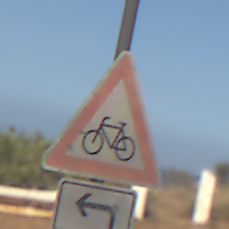
Verkehrszeichen: RadverkehrRechts
Zusatzzeichen unten: RichtungsangabeDurchPfeile2
Umgebung: Outdoor, Nature
Tageszeit: MorningAfternoon
Wetter: Clear
Licht: Natural
Jahreszeit: NotSpecified
Kontrast: HighContrast